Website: walmart
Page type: order-returns
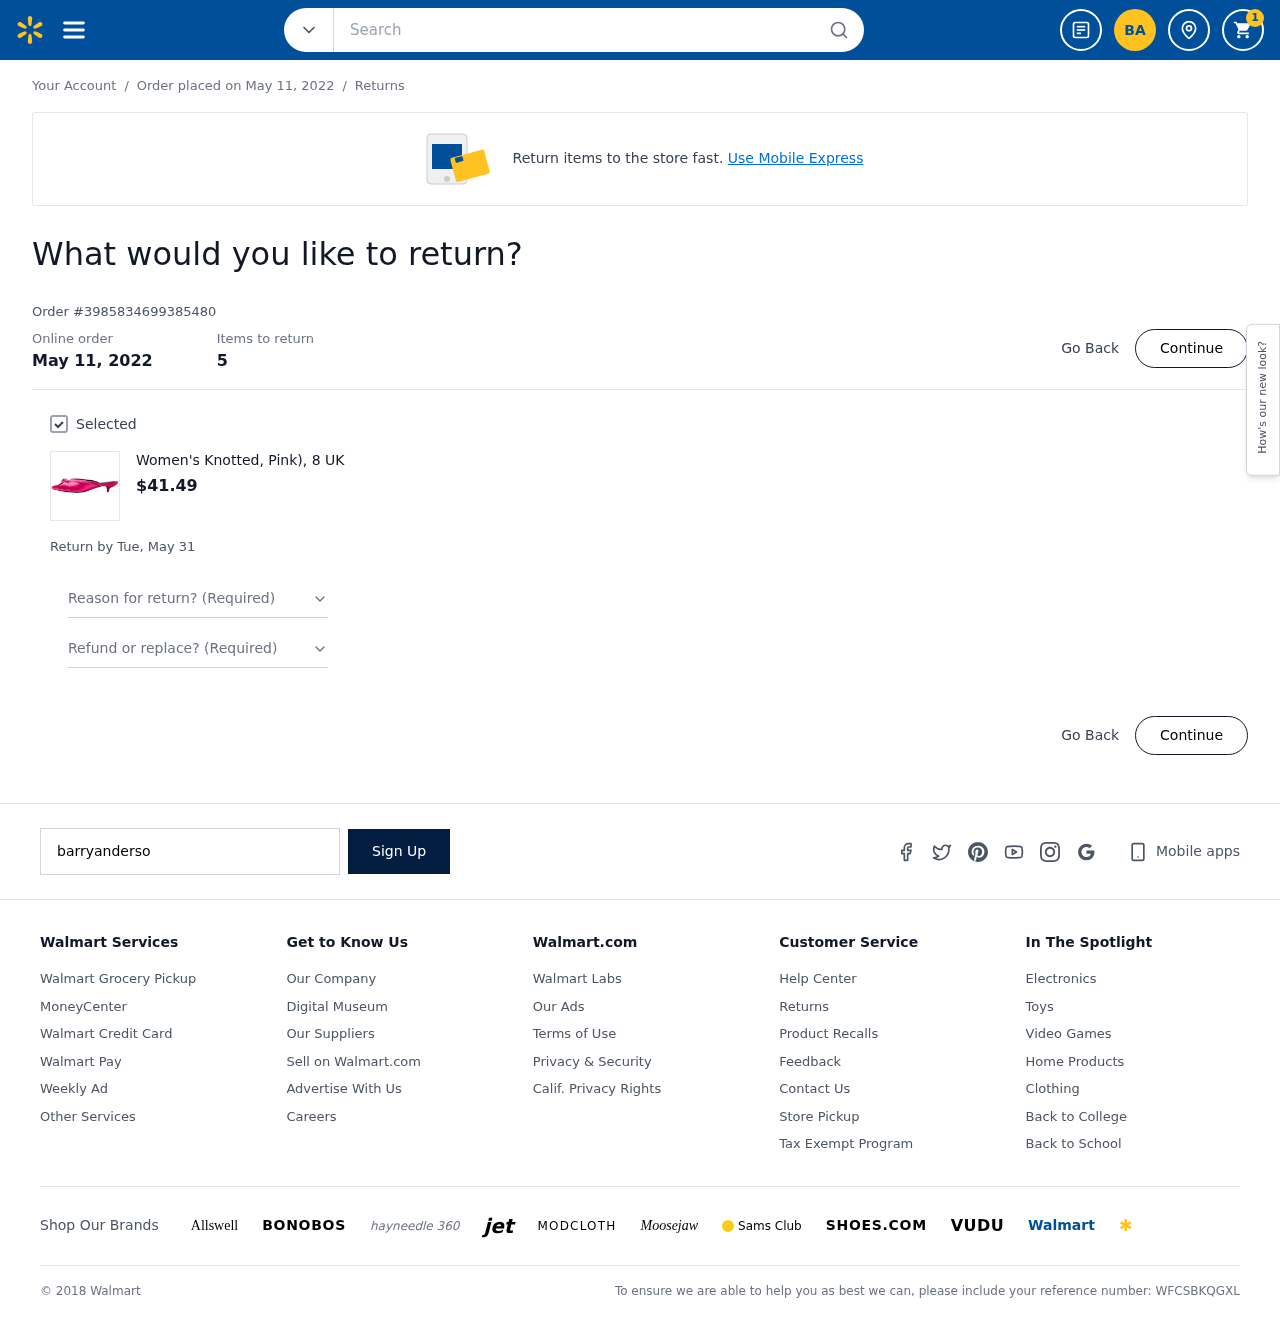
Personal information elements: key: PII_EMAIL
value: barryanderson@gmail.com
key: PII_INITIALS
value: BA
Product elements: key: PRODUCT1_NAME
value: Women's Knotted, Pink), 8 UK
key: PRODUCT1_PRICE
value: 41.49
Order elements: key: ORDER_NUM_ITEMS
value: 1
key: ORDER_DATE
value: Order placed on May 11, 2022
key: ORDER_DATE
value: May 11, 2022
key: ORDER_ID
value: Order #3985834699385480
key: ORDER_NUM_ITEMS
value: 5
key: ORDER_RETURN_BY_DATE
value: Return by Tue, May 31
Search elements: key: HEADER_SEARCH
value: Search